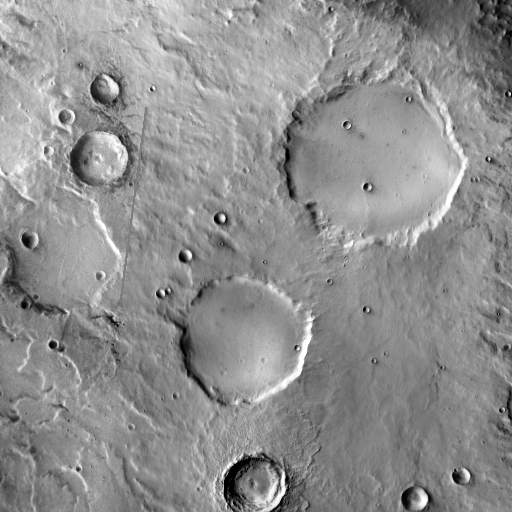
Crater classes present: Background, Other, Layered, Buried, Secondary